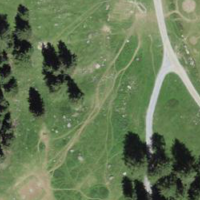
EUNIS habitat code: 45
Species observed at this site:
Euphorbia cyparissias